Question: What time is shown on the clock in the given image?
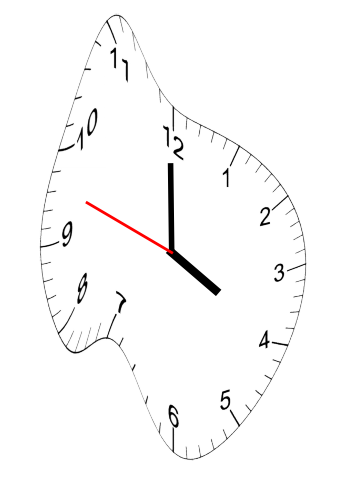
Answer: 03:59:48